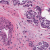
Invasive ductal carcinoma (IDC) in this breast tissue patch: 1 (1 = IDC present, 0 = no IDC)